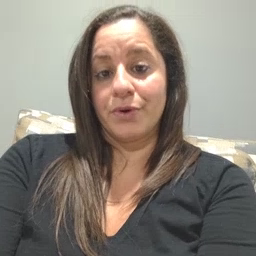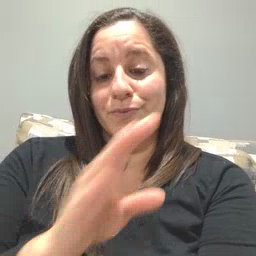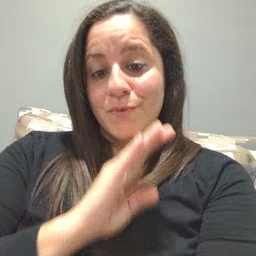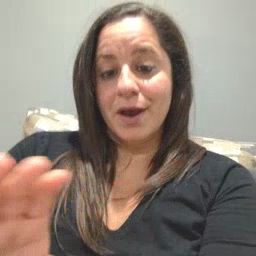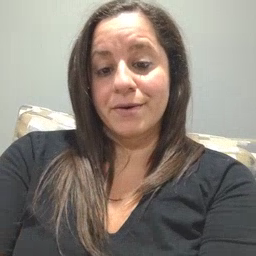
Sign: quiet